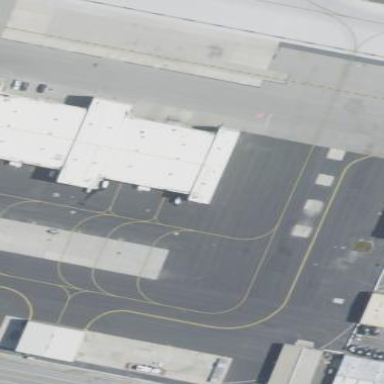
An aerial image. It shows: Apron at the airport.